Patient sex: M
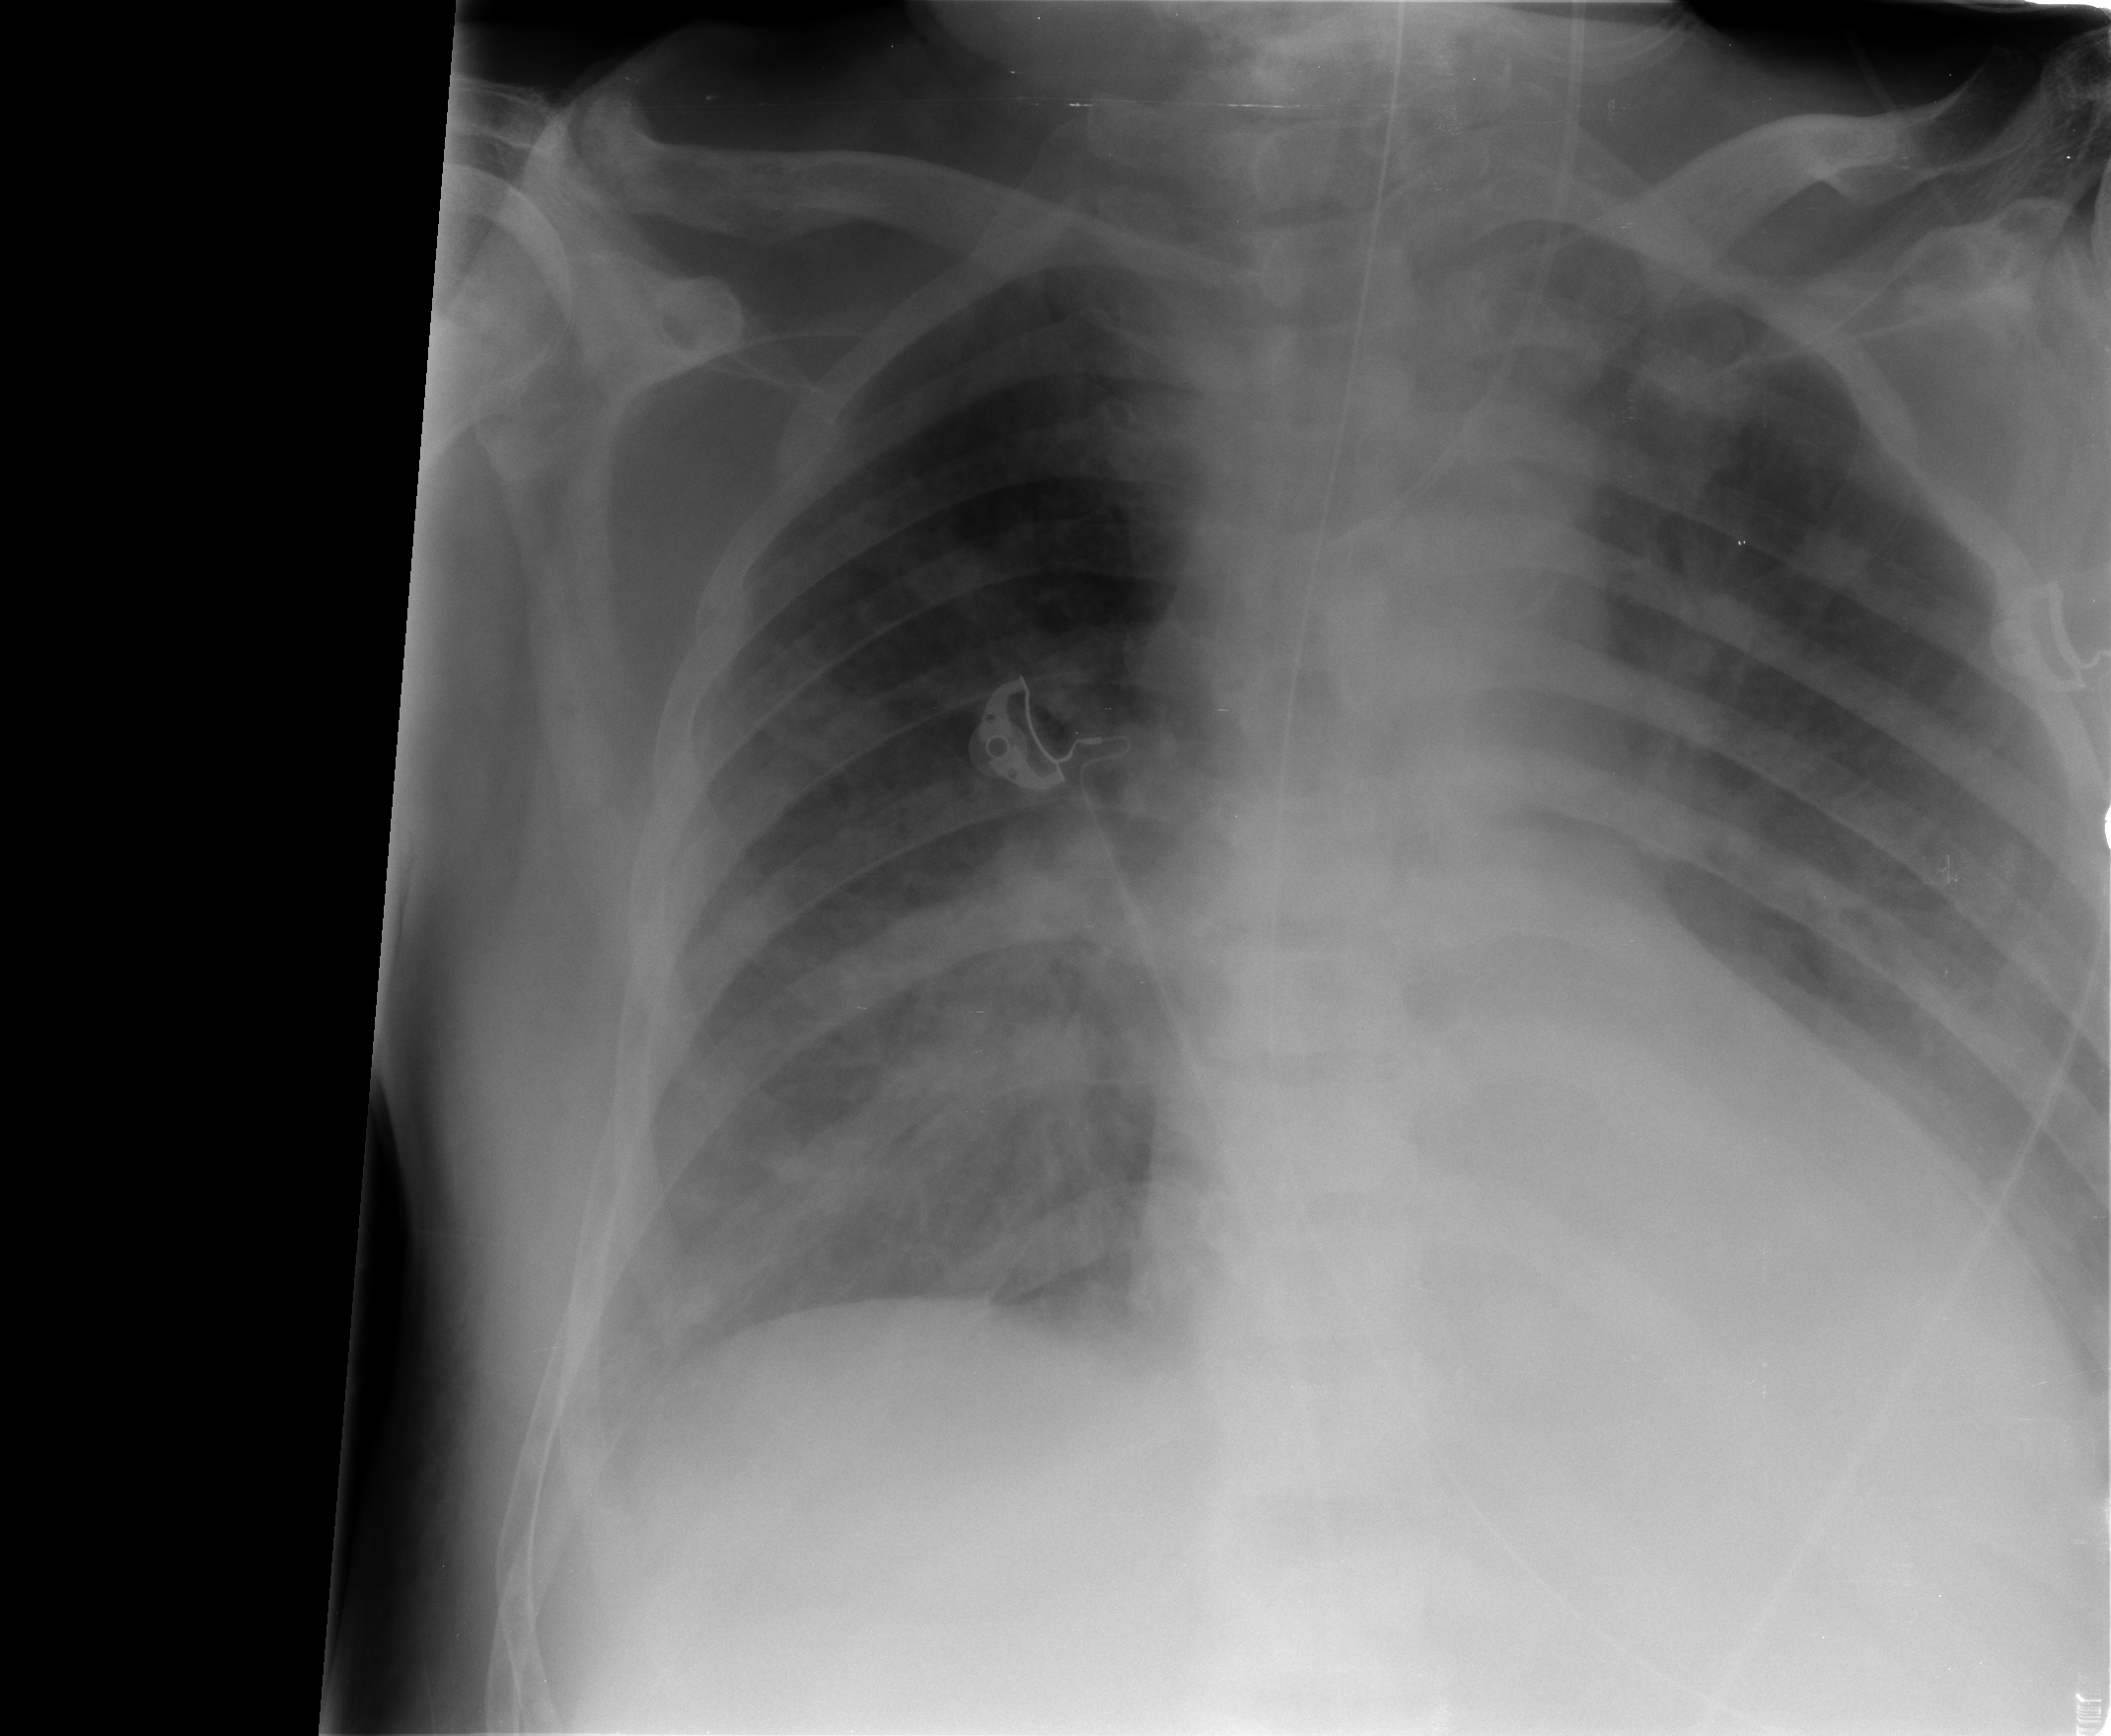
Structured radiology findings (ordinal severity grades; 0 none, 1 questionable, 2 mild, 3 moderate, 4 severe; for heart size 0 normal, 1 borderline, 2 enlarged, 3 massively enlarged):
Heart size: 2
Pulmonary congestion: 2
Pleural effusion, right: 0
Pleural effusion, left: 1
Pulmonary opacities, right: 3
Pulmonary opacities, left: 1
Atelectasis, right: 2
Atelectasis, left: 2